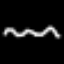
Label: squiggle